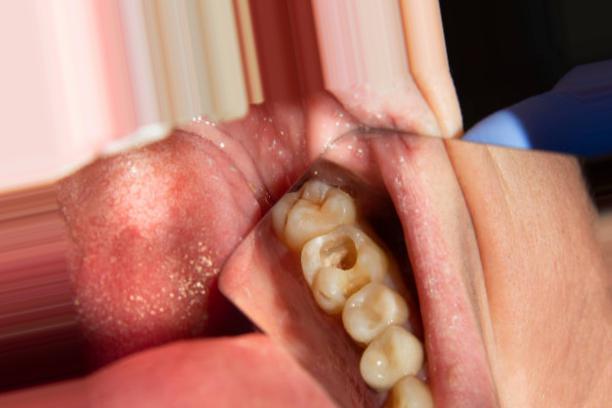
Condition: Caries